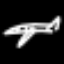
Label: airplane